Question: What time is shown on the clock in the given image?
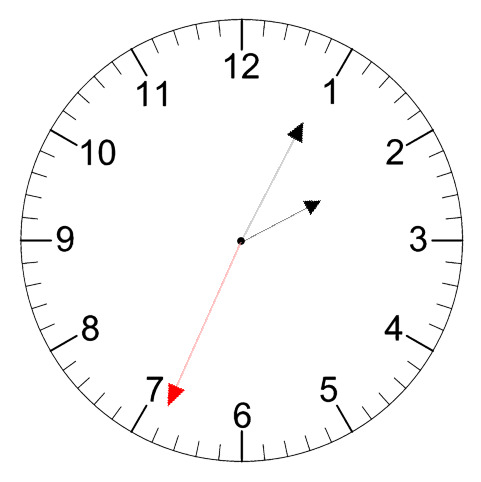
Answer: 02:04:34